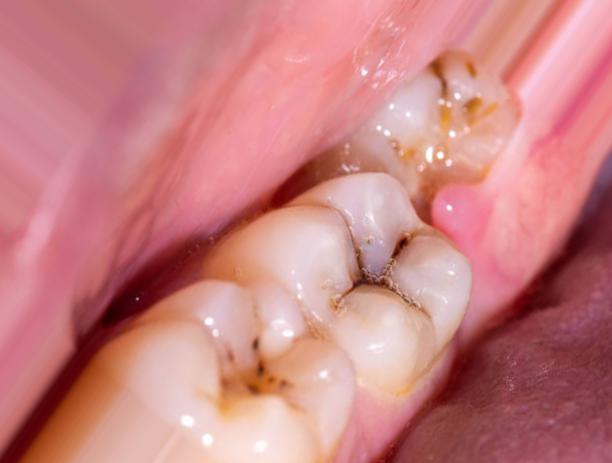
Condition: Caries